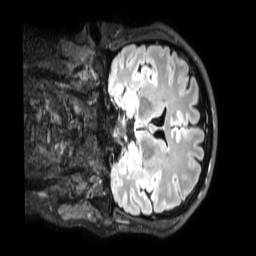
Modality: FLAIR
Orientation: coronal
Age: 39
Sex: male
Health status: healthy
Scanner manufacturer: philips
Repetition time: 4.8 s
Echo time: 0.2884 s